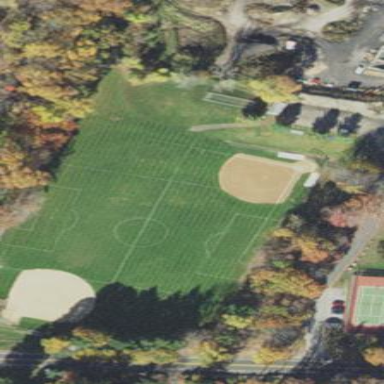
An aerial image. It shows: Baseball pitch for leisure land.